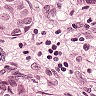
Metastatic tissue present: yes